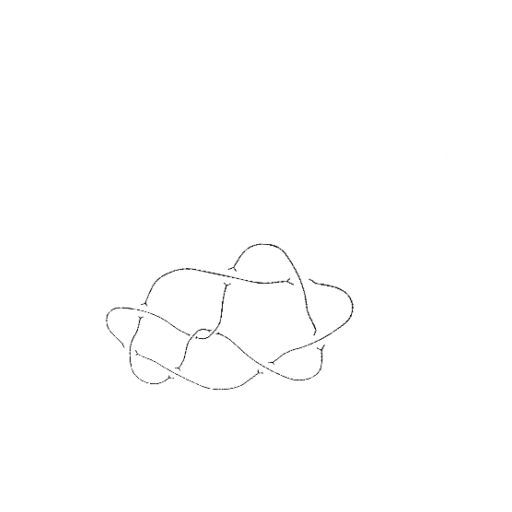
Crossing number: 9